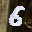
Label: 6